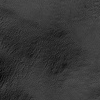
Atmospheric dust classification: not_dusty